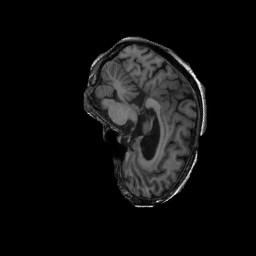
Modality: T1w
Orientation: sagittal
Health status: ill
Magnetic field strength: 3 T